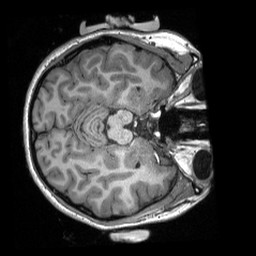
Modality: T1w
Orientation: axial
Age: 21
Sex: female
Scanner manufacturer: siemens
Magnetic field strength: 3 T
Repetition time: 2.3 s
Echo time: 0.00308 s